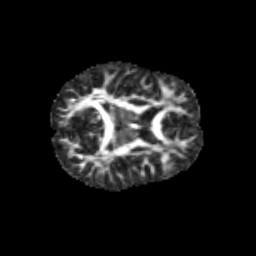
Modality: FA
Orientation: axial
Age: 10
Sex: female
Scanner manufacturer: siemens
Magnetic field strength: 3 T
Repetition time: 3.8 s
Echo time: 0.07 s